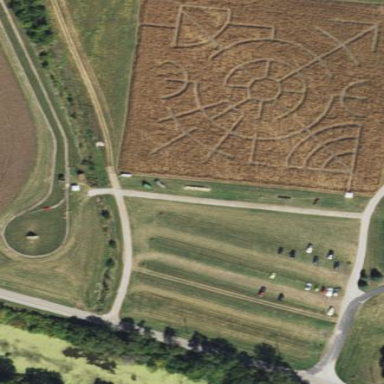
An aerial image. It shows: Maze attraction situated in farmland.